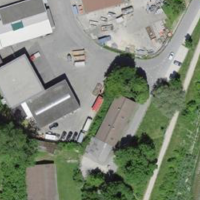
EUNIS habitat code: 55
Species observed at this site:
Lythrum salicaria
Cornus sanguinea
Prunus padus
Prunus spinosa